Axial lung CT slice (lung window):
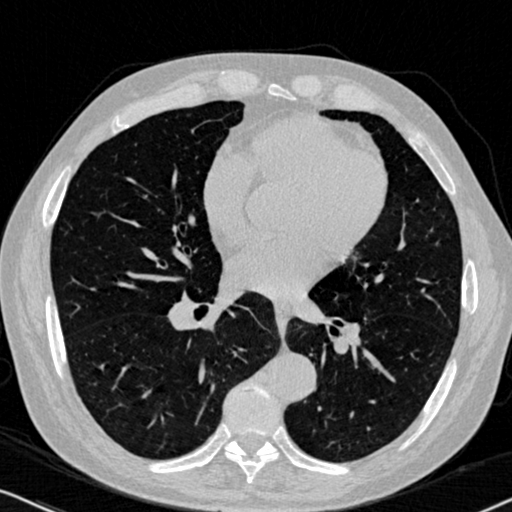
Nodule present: no